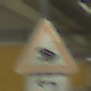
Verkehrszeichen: AmphibienwanderungRechts
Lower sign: RichtungsangabeDurchPfeile2
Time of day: NotSpecified
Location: Indoor (Special)
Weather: NotSpecified
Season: NotSpecified
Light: Artificial